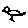
Label: bird